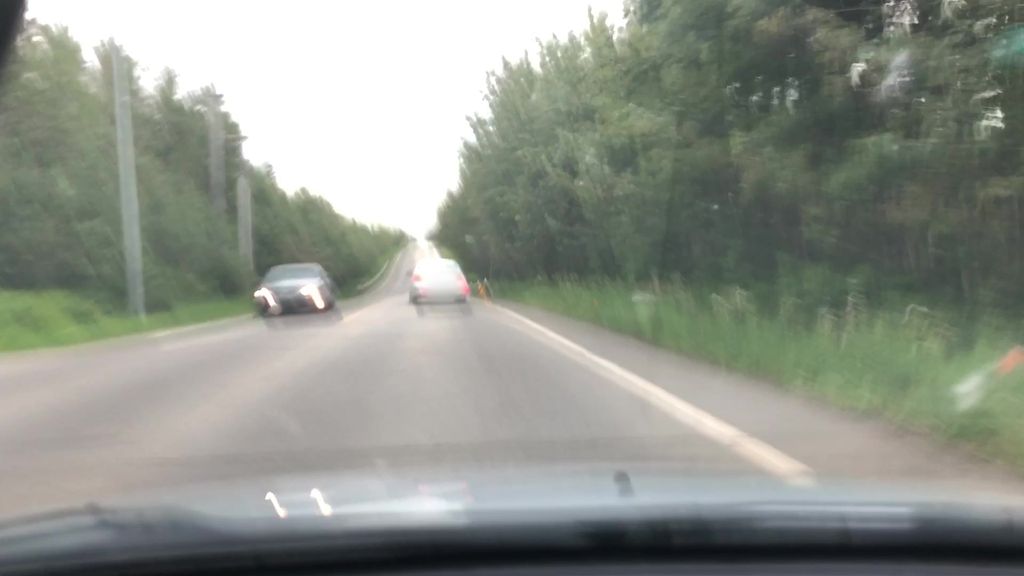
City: edmonton